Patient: sex M, age 68
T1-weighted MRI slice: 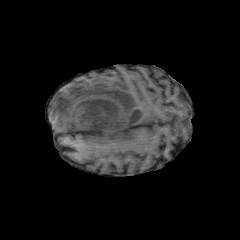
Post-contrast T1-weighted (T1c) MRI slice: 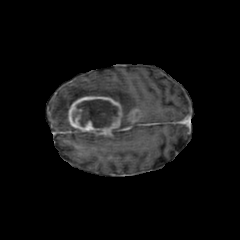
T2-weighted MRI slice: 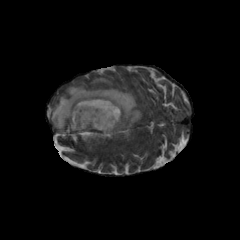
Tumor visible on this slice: yes
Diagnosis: Glioblastoma, IDH-wildtype
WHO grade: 4